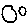
Label: circle